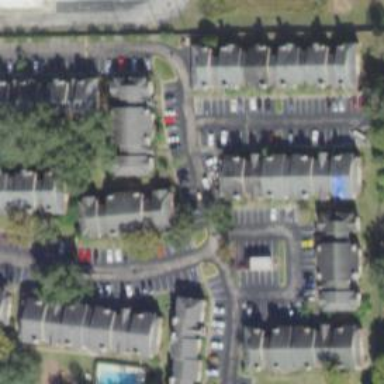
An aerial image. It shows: Parking space.